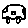
Label: car